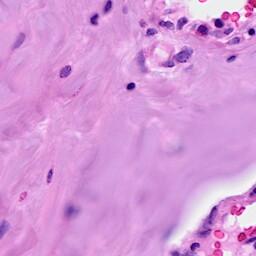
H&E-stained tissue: Breast